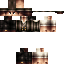
A male human skin with medium skin, wearing brown long hair dressed in a blue hoodie and black pants, featuring a closed mouth.